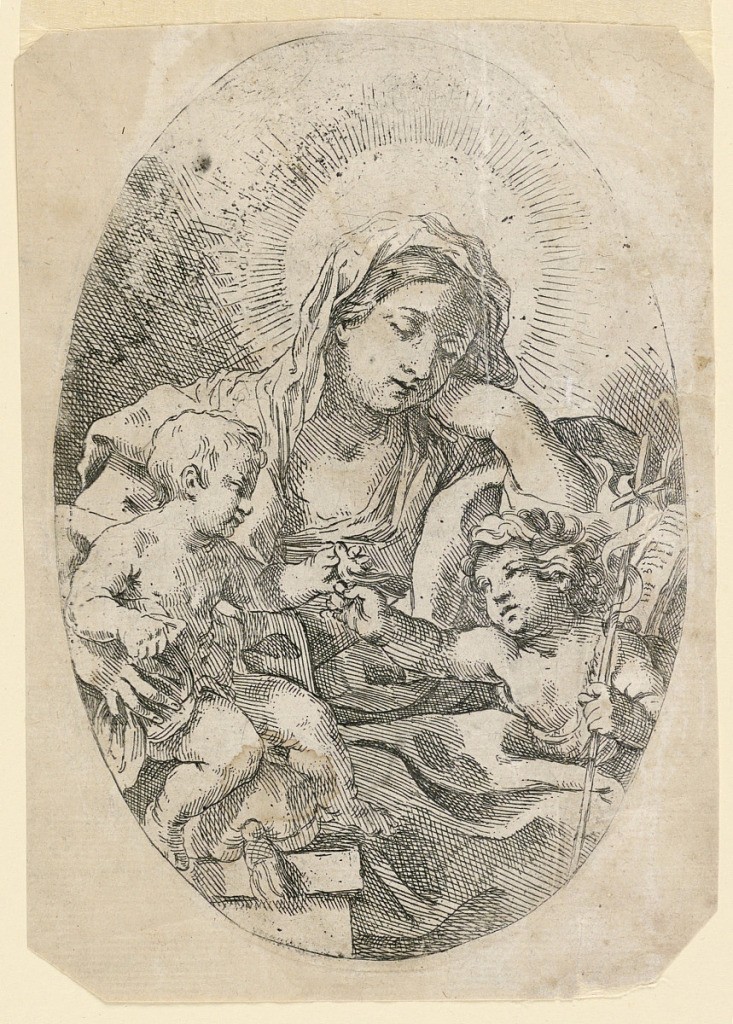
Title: The Virgin, Child and Saint John
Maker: Lorenzo Loli, Italian, 1612 - 1691
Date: after 1675
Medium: Etching on paper
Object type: Print
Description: The Virgin seated, eyes closed, rests her head on her left hand. The infant St. John, right, offers a small bird to the Christ Child, left.